Field crop: maize
Growth stage: 2
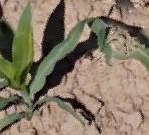
Species: maize